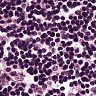
Metastatic tissue present: no